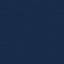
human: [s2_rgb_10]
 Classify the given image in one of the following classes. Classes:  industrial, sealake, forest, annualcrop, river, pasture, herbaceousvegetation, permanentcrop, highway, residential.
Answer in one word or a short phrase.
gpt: SeaLake